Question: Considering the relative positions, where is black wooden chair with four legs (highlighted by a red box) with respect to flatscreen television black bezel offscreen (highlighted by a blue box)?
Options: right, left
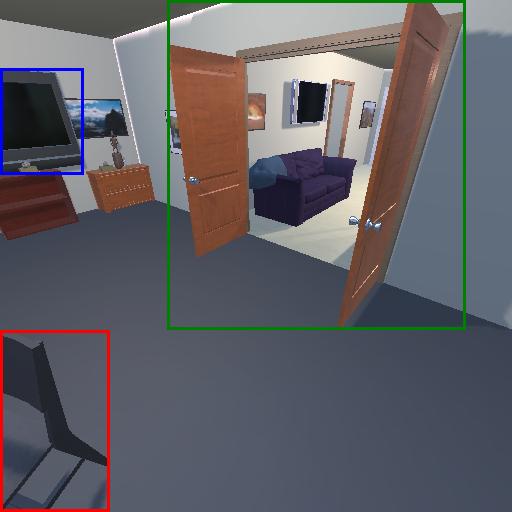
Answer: right